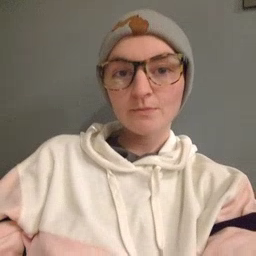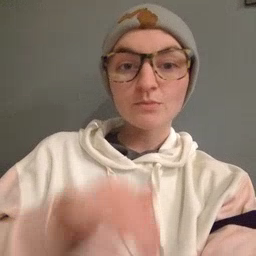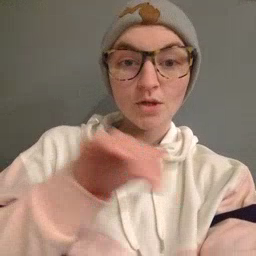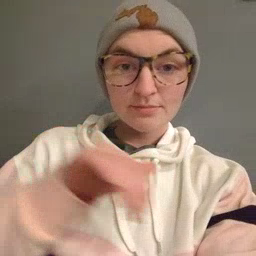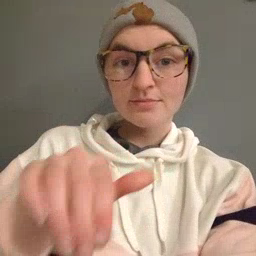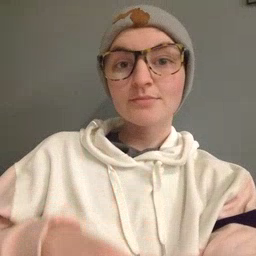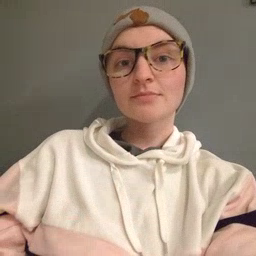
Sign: pool